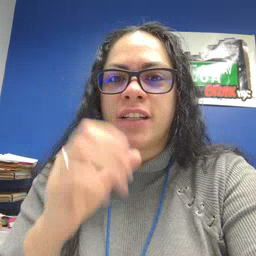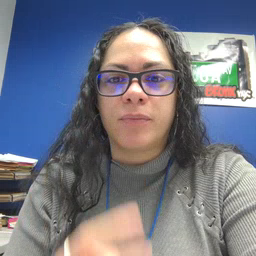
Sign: drink